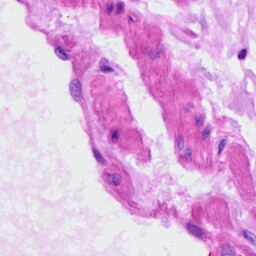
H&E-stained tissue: Ovarian